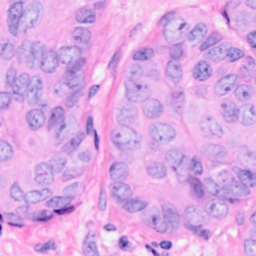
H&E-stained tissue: Breast